【题型】填空题　【知识点】平面几何　【难度】easy
已知：如图，$\triangle ABC$ 沿射线 $BC$ 平移后得 $\triangle DEF$，$3BE=2EC$，若 $\triangle ABC$ 的面积为 $S$，则四边形 $ACFD$ 的面积为 \underline{\quad\quad\quad}。（用含 $S$ 的代数式表示）

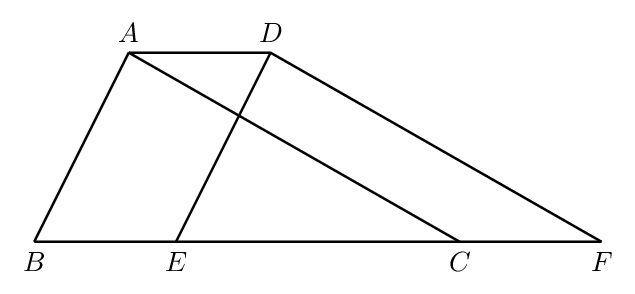
【解答】
【答案】$\dfrac{4}{5}S$

【详解】解：设 $BE=2x$，则 $EC=3x$，$\triangle ABC$ 的高为 $h$，

则 $S=S_{\triangle ABC}=\dfrac{1}{2} \cdot (2x+3x)h=\dfrac{5}{2}xh$，即 $xh=\dfrac{2}{5}S$。

根据平移的性质得 $CF=AD=BE=2x$，$AD \parallel CF$，$\triangle ABC$ 和 $\triangle DEF$ 的高都为 $h$，

$\therefore$ 四边形 $ADFC$ 是平行四边形，

$\therefore S_{ADFC}=CF \cdot h=2xh=2 \times \dfrac{2}{5}S=\dfrac{4}{5}S$。

故答案为：$\dfrac{4}{5}S$。